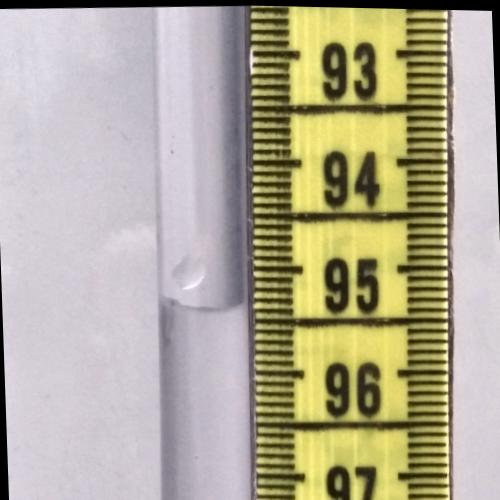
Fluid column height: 95.4 cm